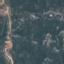
Land use / land cover: HerbaceousVegetation